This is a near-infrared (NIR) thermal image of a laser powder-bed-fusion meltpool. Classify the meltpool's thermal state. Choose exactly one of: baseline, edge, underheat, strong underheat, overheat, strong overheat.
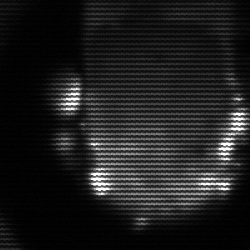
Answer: baseline